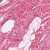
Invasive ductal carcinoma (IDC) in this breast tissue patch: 0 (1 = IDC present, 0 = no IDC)